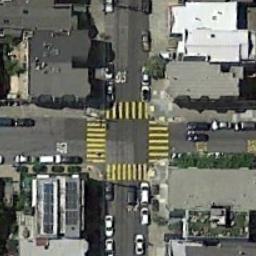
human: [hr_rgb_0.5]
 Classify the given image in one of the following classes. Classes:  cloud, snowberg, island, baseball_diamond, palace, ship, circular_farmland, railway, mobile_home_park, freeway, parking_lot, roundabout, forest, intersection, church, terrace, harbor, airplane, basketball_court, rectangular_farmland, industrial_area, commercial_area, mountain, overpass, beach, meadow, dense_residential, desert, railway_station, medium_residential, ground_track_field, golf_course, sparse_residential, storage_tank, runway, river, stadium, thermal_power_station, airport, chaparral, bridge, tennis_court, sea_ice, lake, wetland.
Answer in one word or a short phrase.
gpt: intersection